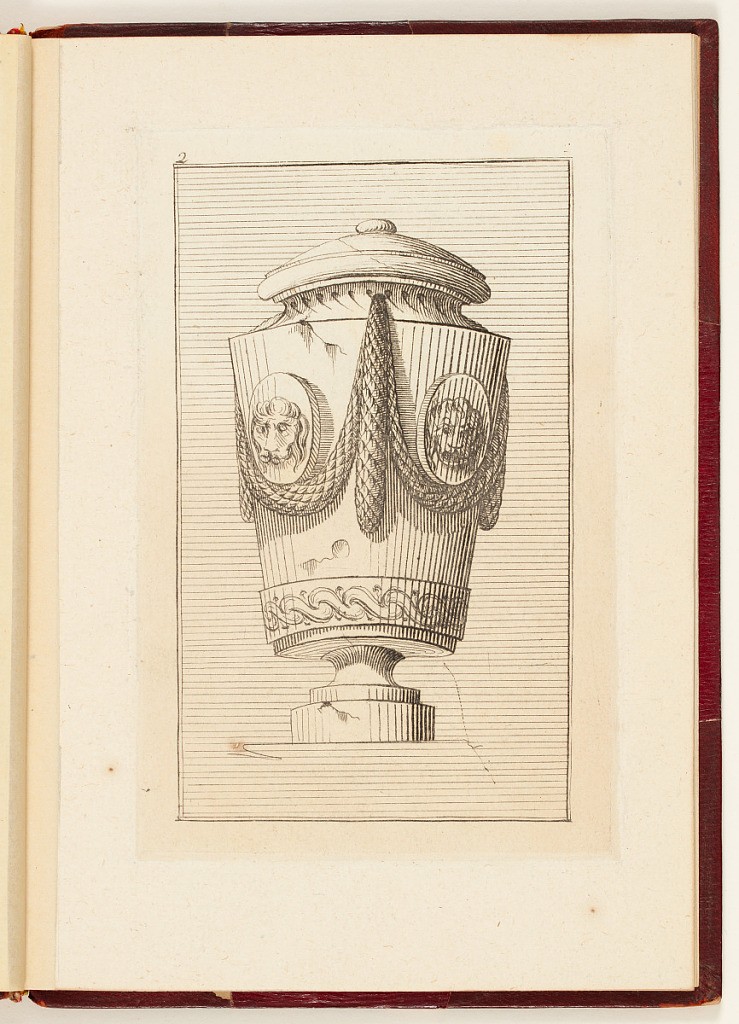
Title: Vase Design
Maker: Charles Dupuis, French, active 1760 – 1791
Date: ca. 1763
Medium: Etching on paper
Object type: Print
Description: Design for a lidded vase decorated with festoons of leaves, mascarons (masks), fluting, and a wave pattern. The plate is numbered.